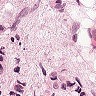
Metastatic tissue present: yes